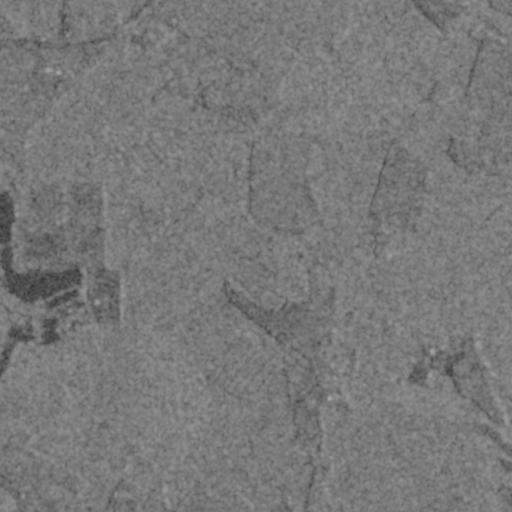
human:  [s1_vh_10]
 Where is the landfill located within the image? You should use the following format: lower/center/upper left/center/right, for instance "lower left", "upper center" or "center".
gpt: The landfill is located in the center left of the image.
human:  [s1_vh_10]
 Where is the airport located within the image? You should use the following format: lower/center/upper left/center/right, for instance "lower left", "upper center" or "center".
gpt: There is no airport in the image.

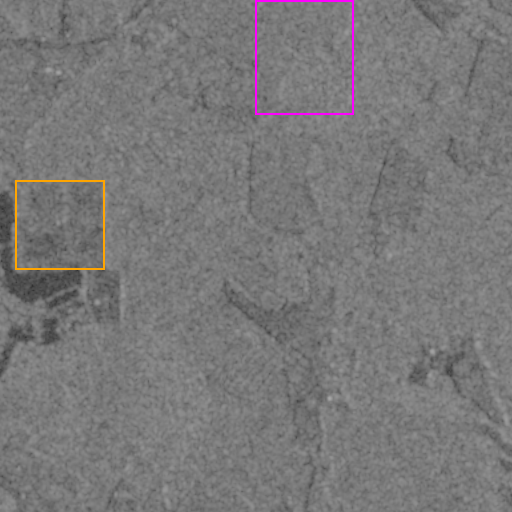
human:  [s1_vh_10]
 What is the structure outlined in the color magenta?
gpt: The structure outlined in magenta is a crop field.
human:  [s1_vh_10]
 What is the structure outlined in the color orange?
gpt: The structure outlined in orange is a landfill.
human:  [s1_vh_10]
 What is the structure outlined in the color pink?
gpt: There is no pink outline.